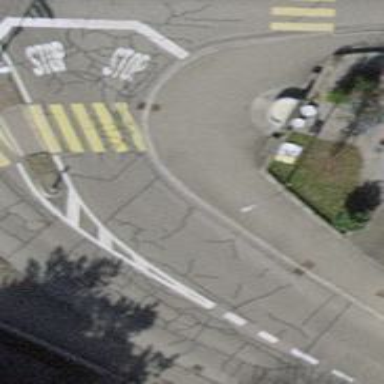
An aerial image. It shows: Sidewalk.